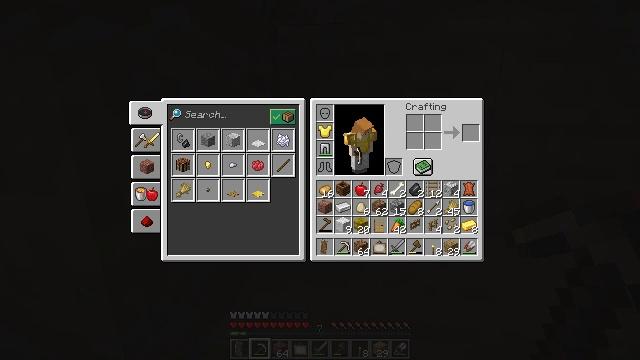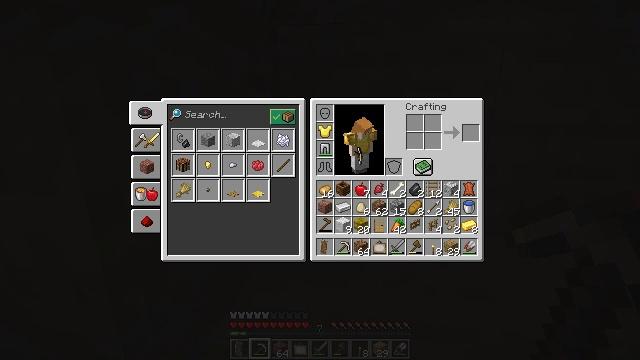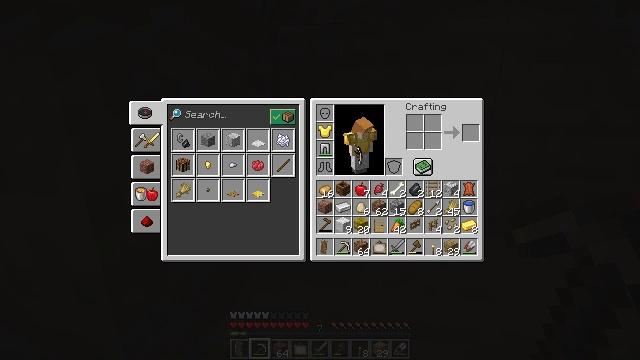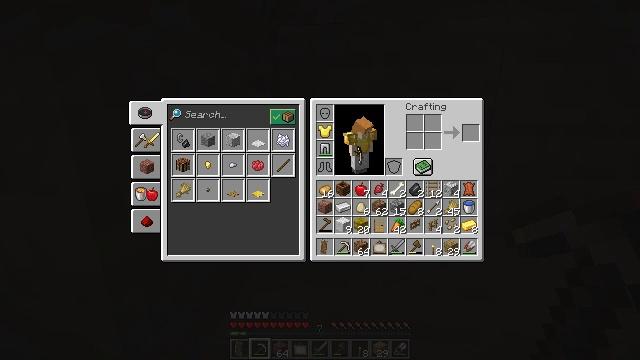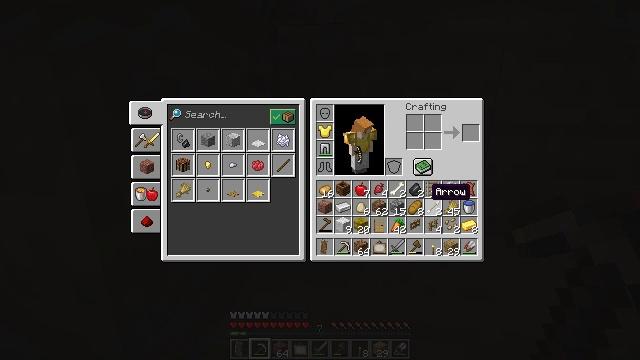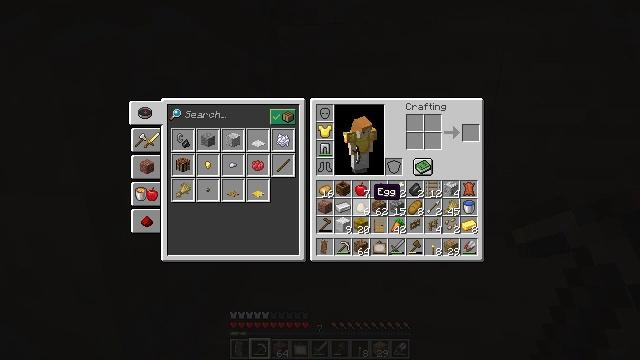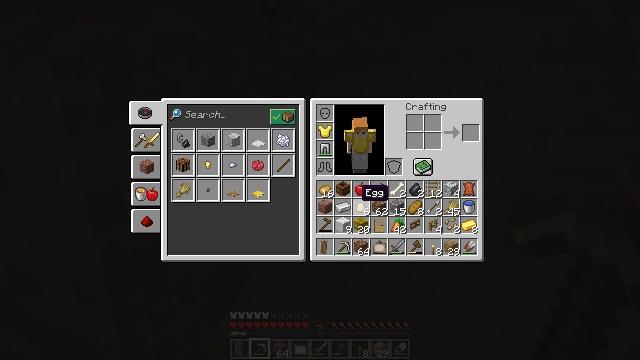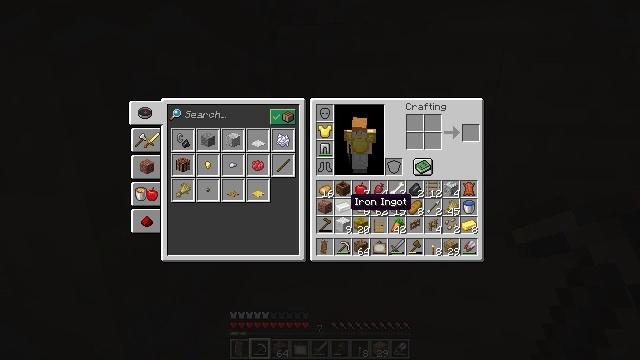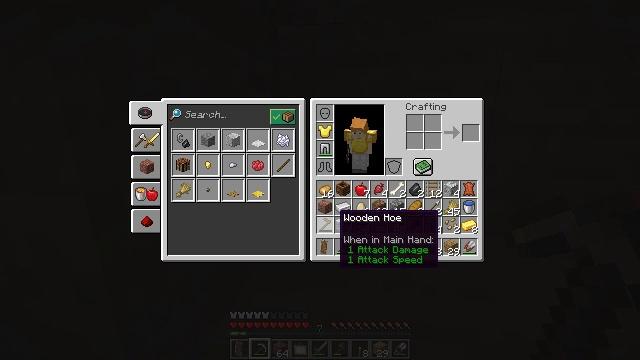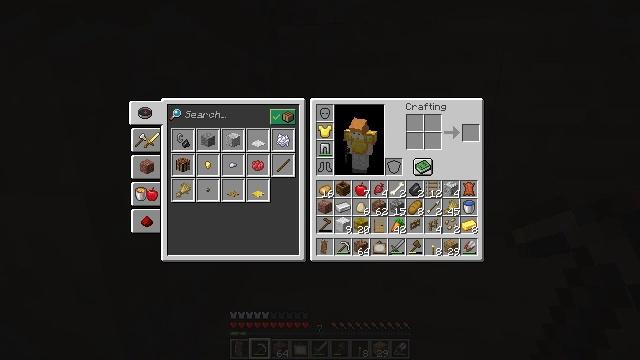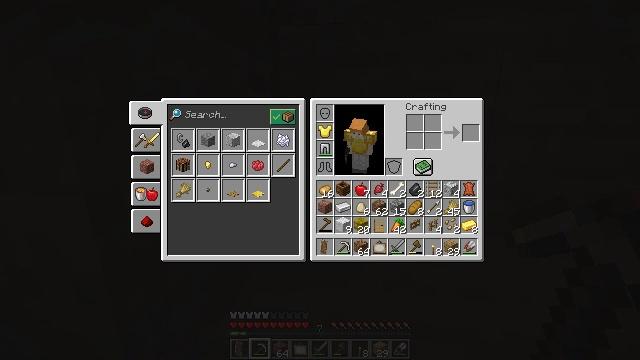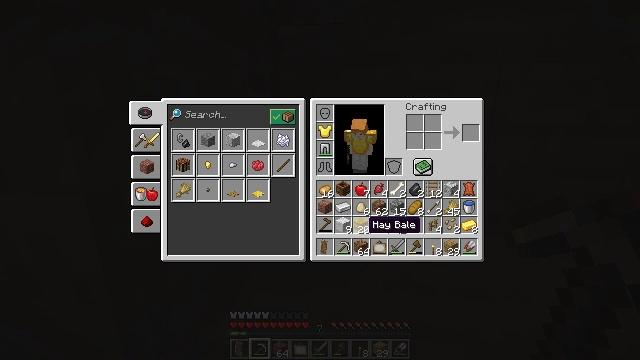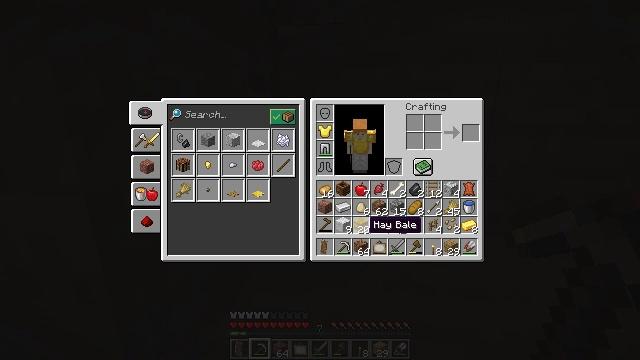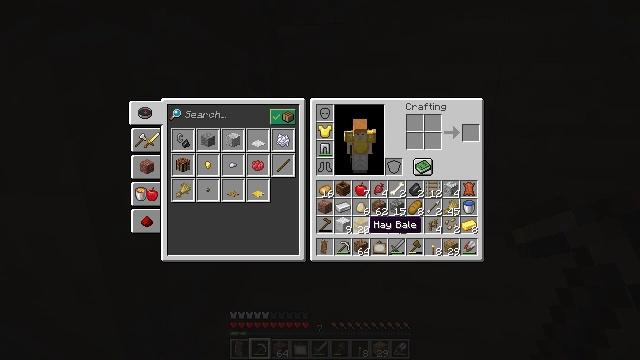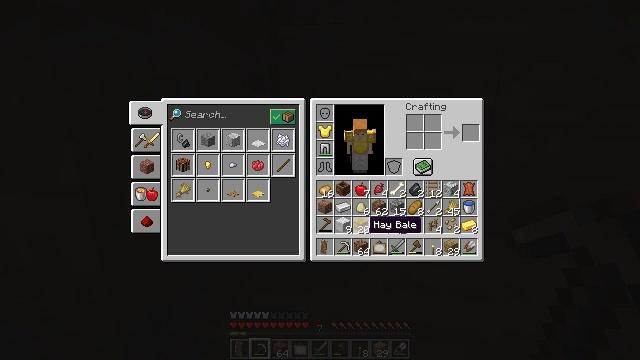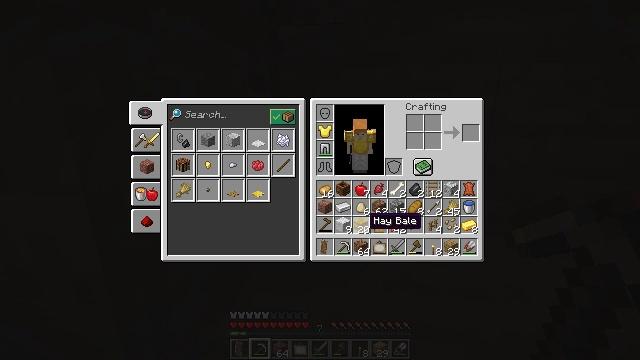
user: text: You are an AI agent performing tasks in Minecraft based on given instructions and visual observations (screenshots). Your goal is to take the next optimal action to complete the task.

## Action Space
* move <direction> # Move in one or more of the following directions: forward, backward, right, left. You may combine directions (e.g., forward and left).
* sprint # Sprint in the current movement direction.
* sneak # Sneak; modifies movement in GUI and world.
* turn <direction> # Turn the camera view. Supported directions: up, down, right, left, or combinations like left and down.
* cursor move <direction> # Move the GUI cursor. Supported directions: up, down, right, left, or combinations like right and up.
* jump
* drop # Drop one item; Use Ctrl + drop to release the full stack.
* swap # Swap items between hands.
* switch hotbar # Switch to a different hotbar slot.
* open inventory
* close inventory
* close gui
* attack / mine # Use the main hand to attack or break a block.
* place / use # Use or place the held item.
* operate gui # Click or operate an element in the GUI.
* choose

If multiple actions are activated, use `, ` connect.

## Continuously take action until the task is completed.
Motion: motion action
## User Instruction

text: Drop a wooden hoe.
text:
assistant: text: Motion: turn right
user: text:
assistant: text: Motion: turn up
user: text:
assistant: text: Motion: turn left and up
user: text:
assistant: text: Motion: turn left and up
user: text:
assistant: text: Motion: turn left
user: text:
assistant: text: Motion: turn left
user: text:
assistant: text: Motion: turn left and down
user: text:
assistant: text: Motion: turn left and down
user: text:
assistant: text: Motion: turn down
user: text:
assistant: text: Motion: turn right
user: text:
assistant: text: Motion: turn right
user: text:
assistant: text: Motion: no_op
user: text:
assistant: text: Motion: no_op
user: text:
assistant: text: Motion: no_op
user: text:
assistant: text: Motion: no_op
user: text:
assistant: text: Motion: no_op
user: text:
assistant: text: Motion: no_op
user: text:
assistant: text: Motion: turn left
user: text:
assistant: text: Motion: no_op
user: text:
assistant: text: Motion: no_op
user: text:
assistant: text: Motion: no_op
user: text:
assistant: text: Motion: no_op
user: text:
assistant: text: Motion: no_op
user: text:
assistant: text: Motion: no_op
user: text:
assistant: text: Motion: no_op
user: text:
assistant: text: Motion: no_op
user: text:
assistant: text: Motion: no_op
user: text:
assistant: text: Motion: no_op
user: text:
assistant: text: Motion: no_op
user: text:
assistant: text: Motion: attack / mine